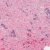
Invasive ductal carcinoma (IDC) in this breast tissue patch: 1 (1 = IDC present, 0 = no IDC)